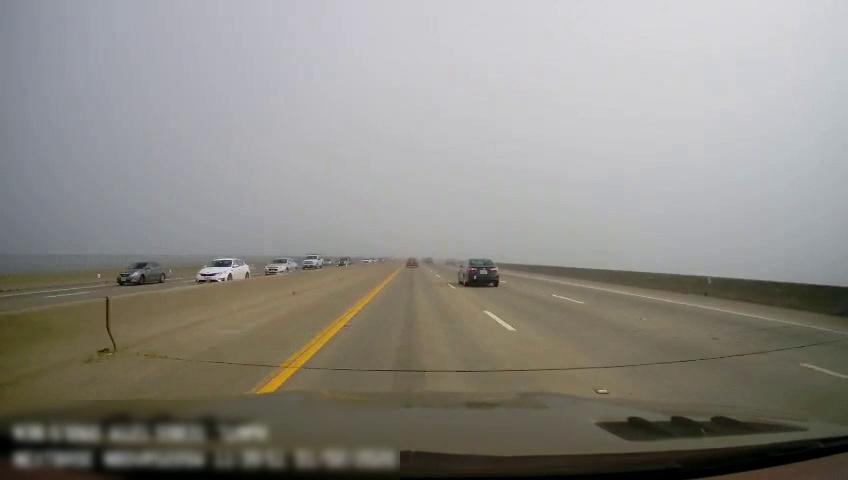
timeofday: Day
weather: Cloudy
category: Drivable Space
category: Drivable Space
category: Vehicles | Car
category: Vehicles | Car
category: Vehicles | Car
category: Vehicles | Car
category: Vehicles | Truck
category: Vehicles | Car
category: Vehicles | Car
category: Vehicles | Car
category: Vehicles | Car
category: Vehicles | Car
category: Lanes | Current Lane
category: Lanes | Current Lane
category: Lanes | Alternate Lane
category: Lanes | Alternate Lane
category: Lanes | Alternate Lane
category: Lanes | Opposite Lane
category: Lanes | Opposite Lane